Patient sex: F
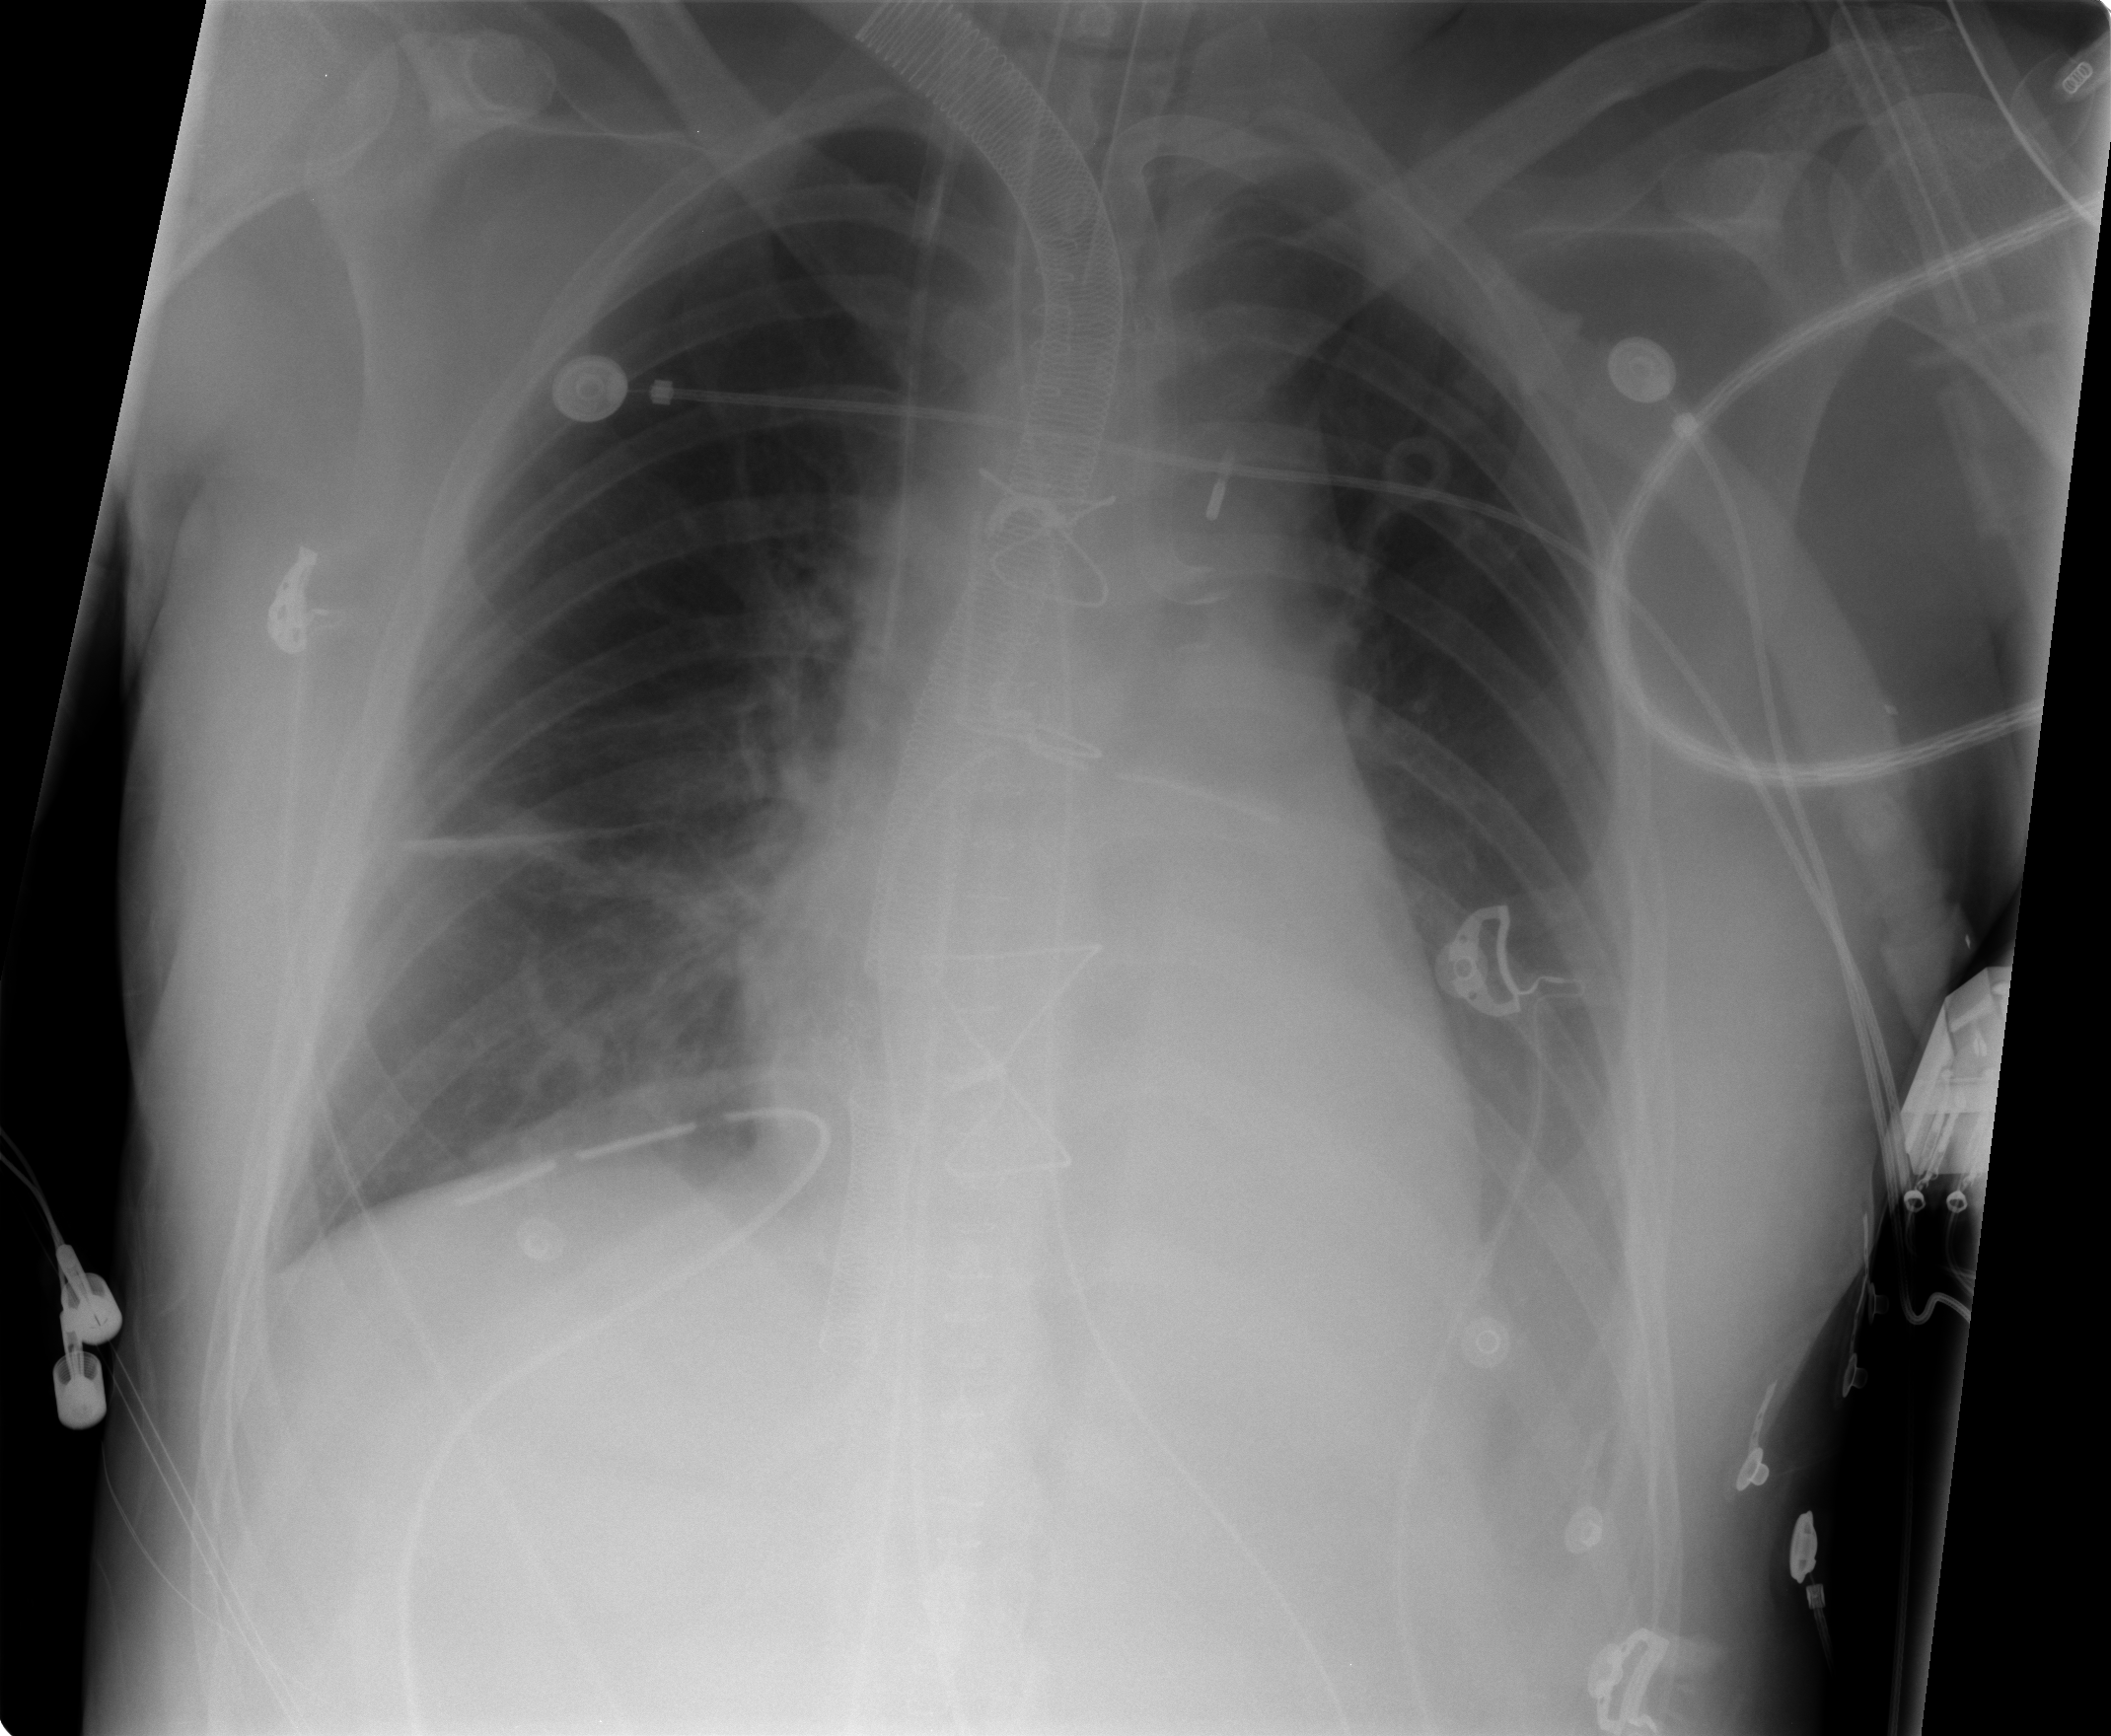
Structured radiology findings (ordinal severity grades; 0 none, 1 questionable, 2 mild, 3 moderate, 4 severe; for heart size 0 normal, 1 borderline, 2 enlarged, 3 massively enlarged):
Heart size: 2
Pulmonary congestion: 0
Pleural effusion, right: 0
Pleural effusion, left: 2
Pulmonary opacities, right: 1
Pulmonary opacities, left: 0
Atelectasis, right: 1
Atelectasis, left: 0